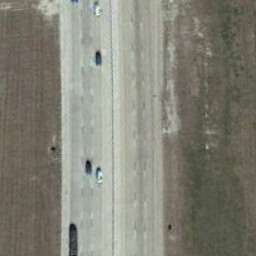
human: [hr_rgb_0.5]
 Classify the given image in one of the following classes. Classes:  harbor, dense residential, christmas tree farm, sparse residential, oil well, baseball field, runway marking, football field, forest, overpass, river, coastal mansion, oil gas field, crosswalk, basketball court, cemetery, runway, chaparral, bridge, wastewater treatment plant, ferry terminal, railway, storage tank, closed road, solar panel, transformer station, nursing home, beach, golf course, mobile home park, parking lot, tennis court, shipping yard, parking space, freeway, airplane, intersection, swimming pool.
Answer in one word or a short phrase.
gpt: freeway